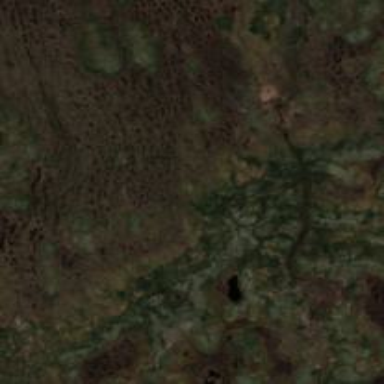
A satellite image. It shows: Palsa bog located in wetland area.